Field crop: tomato
Growth stage: 1
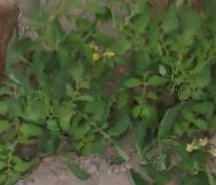
Species: tomato